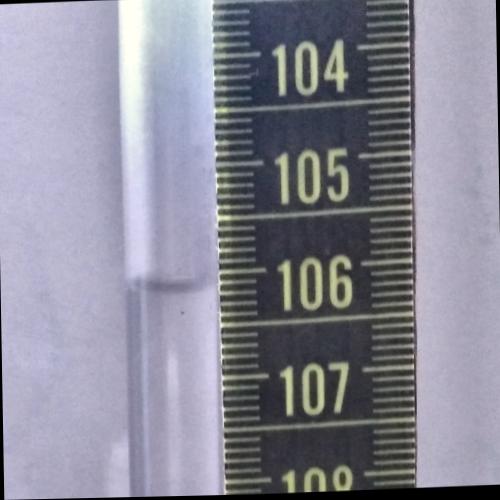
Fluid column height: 106.1 cm